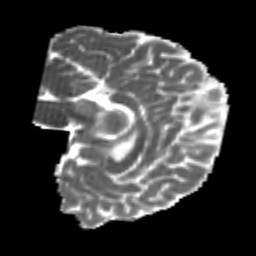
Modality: MD
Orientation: sagittal
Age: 24
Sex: male
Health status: healthy
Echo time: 0.074 s